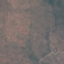
Land use / land cover: HerbaceousVegetation